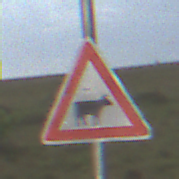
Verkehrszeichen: ViehtriebLinks
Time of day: Night
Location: Outdoor (Nature)
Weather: Overcast
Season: NotSpecified
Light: Artificial